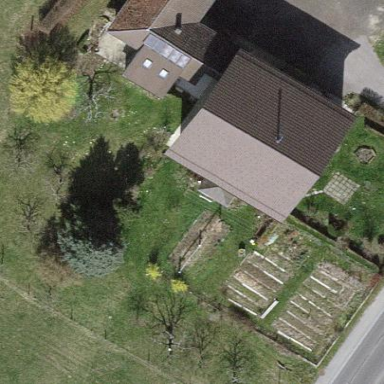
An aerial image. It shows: Simple house.